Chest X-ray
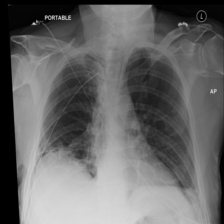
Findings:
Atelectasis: positive
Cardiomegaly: negative
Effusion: negative
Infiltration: negative
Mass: negative
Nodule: positive
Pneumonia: negative
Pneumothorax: negative
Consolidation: negative
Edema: negative
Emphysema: negative
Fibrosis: negative
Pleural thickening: negative
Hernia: negative